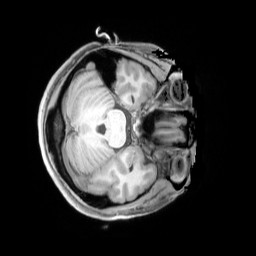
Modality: T1w
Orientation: axial